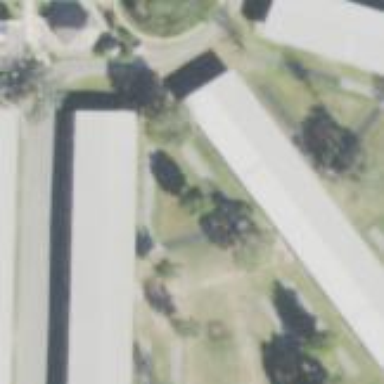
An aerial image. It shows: Stable building with gabled roof.